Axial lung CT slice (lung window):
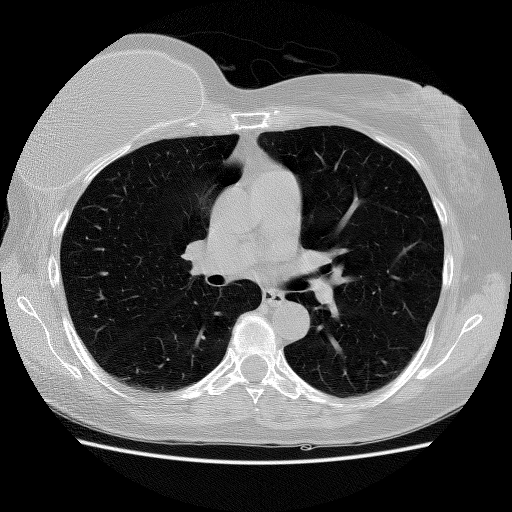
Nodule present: yes
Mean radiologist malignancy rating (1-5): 3